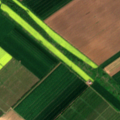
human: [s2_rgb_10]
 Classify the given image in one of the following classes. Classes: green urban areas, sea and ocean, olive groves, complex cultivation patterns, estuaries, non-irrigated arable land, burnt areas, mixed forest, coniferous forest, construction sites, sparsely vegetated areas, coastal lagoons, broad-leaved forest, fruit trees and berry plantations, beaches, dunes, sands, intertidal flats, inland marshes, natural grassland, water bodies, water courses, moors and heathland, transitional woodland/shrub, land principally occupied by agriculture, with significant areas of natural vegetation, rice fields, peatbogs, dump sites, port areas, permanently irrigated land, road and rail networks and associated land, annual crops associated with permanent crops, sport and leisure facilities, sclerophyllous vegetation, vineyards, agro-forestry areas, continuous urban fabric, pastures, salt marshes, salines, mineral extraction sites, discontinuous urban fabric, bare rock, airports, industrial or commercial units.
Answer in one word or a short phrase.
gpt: non-irrigated arable land, fruit trees and berry plantations, pastures, land principally occupied by agriculture, with significant areas of natural vegetation